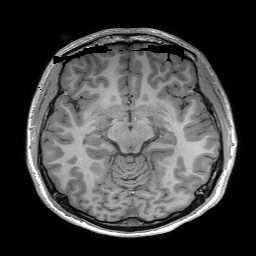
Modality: T1w
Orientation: coronal